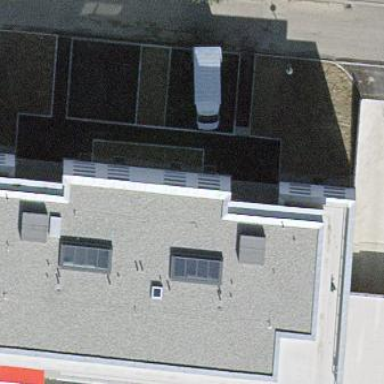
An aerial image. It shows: Building with apartments and flat roof.